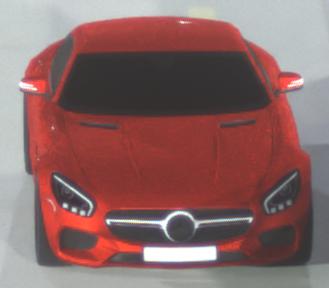
Make: Mercedes-Benz
Model: AMG GT Coupé
Detailed model: AMG GT (190) Coupé
Model produced from: 2014/10
Model produced until: 2017/01
Doors: 2
Color: red
Road condition: dry road
Daytime: night
Contrast: high contrast